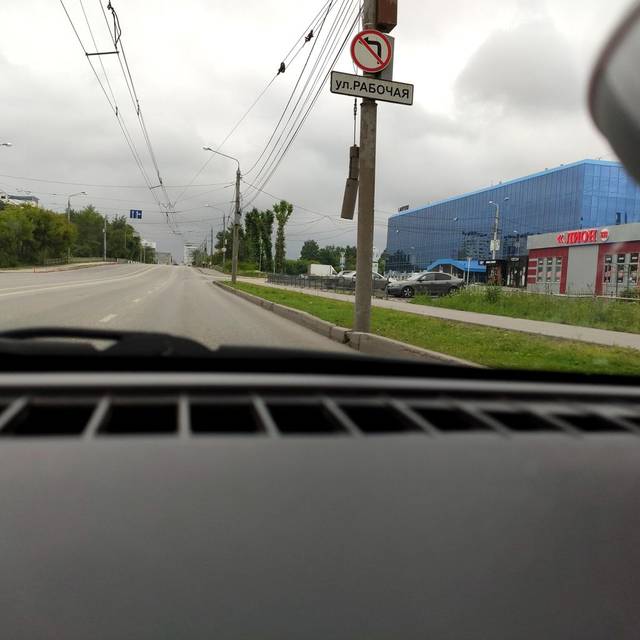
Region: Russia
Coordinates: 57.992, 56.201